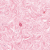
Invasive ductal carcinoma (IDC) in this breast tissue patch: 0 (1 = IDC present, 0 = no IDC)